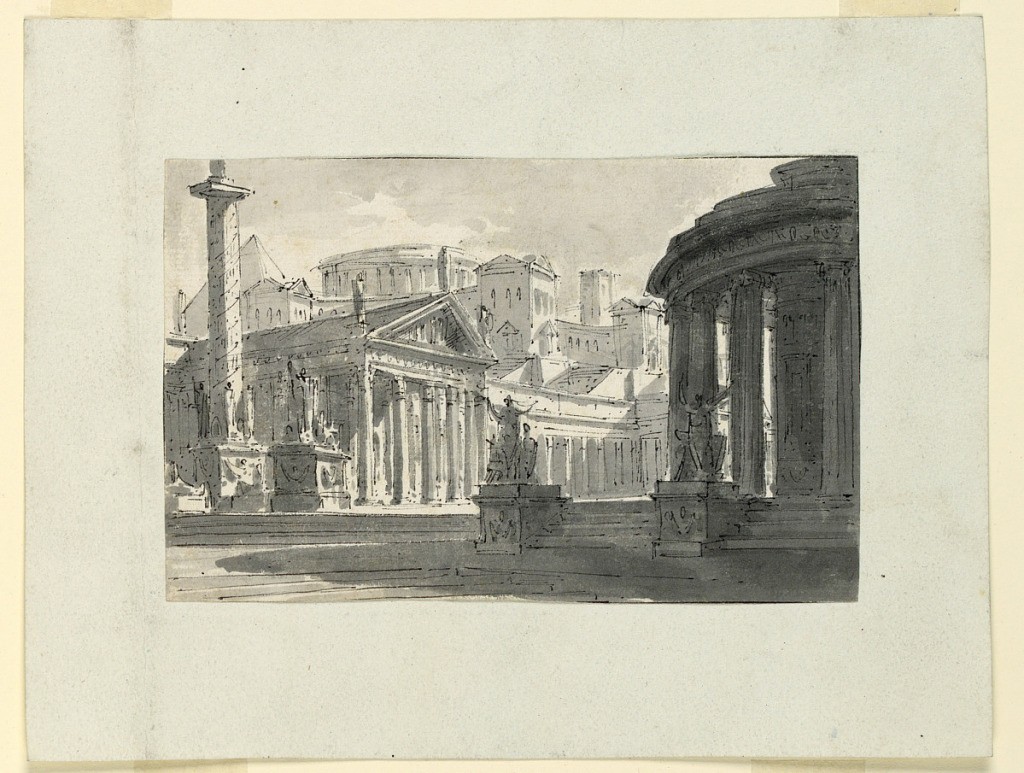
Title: Stage Design, View of Antique Town
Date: early 19th century
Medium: Pen and sepia ink, brush and wash on paper
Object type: Drawing
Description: Horizontal rectangle. Square in antique town. Column with sculptures at left, circular building with stairs leading up flanked by statues on pedestals at right.